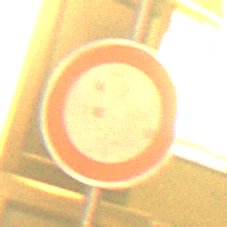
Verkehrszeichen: VerbotFahrzeugeAllerArt
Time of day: Night
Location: Outdoor (Urban)
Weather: Clear
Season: NotSpecified
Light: Artificial